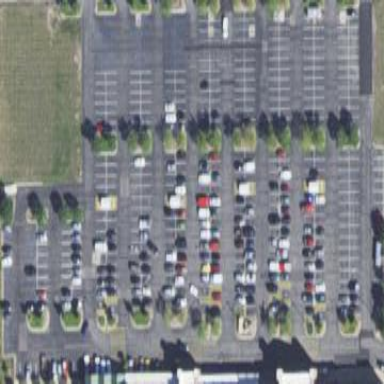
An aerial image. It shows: Parking area.